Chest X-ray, PA view. Patient: 26 years old, sex F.
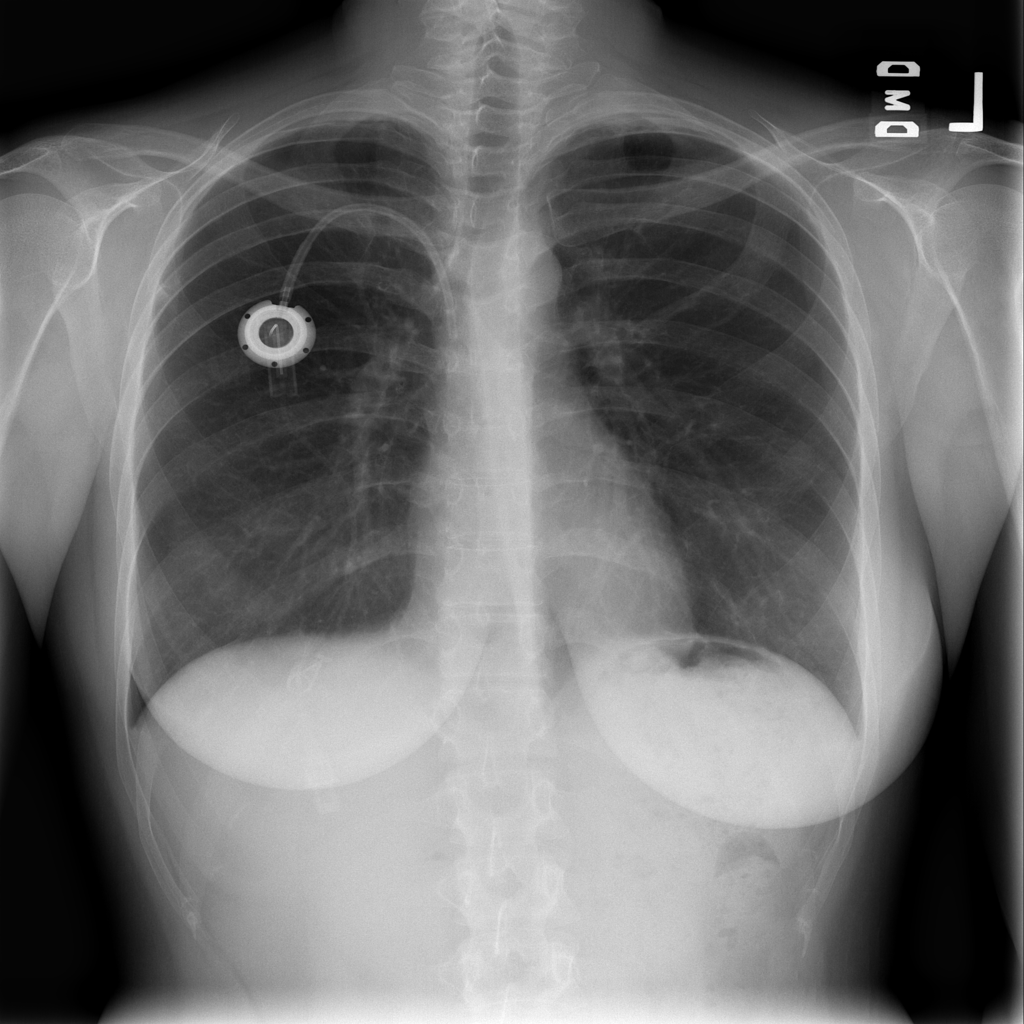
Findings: No Finding